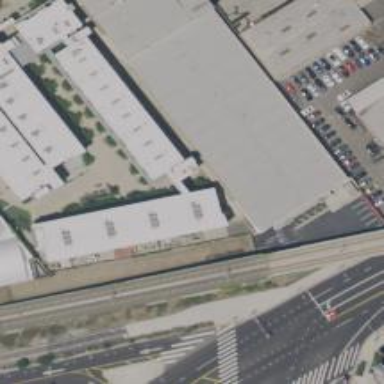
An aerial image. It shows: Warehouse building.